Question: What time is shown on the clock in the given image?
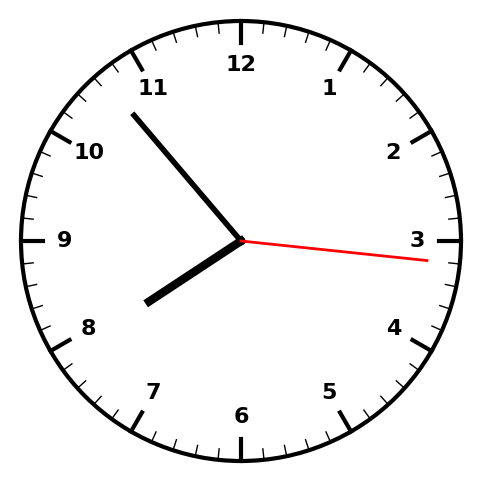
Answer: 07:53:16